Question: I need my access db i'm trying to use the Max function on the results of a Count function of a field
i couldn't find any way of doing it - not through the user interface and not through SQL query.

in the screen i have the count function working properly
how can i run the Max function on the Count function results?
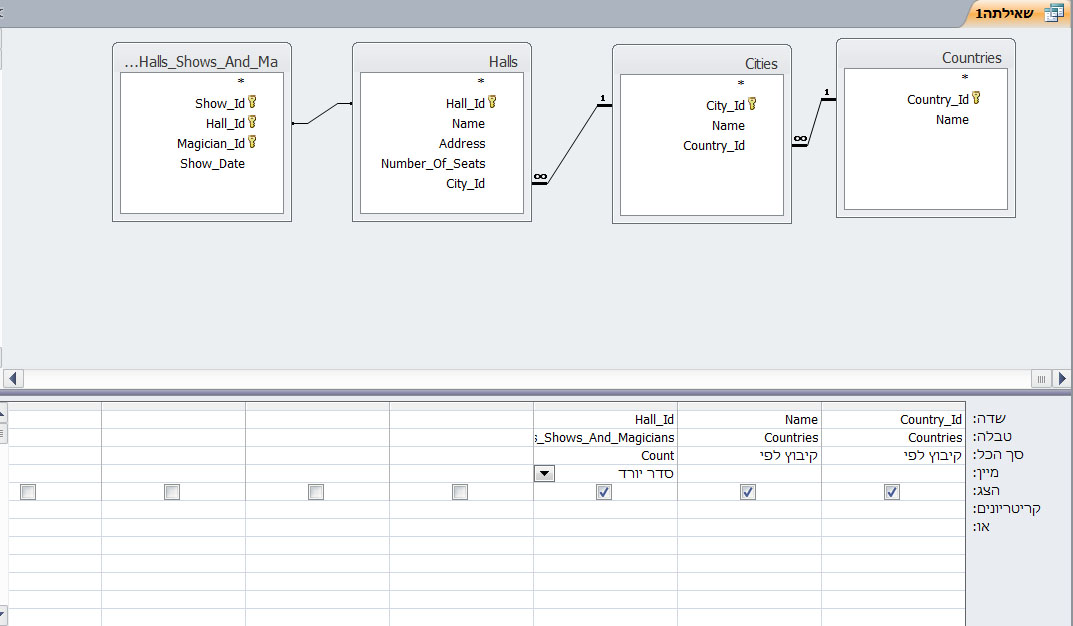
Answer: To "run the Max function on the Count function results" requires that you "roll up" your count results to a higher level of aggregation. Save your existing query as 'HallCounts' and then create a new query that does something like
'''
SELECT Country_Id, Max(CountOfHall_Id) AS MaxHallCount
FROM HallCounts
GROUP BY Country_Id;
'''
Or, to select just the row(s) with the highest count, try something like this
'''
SELECT * FROM HallCounts
WHERE CountOfHall_ID = (SELECT MAX(CountOfHall_ID) FROM HallCounts);
'''